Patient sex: M
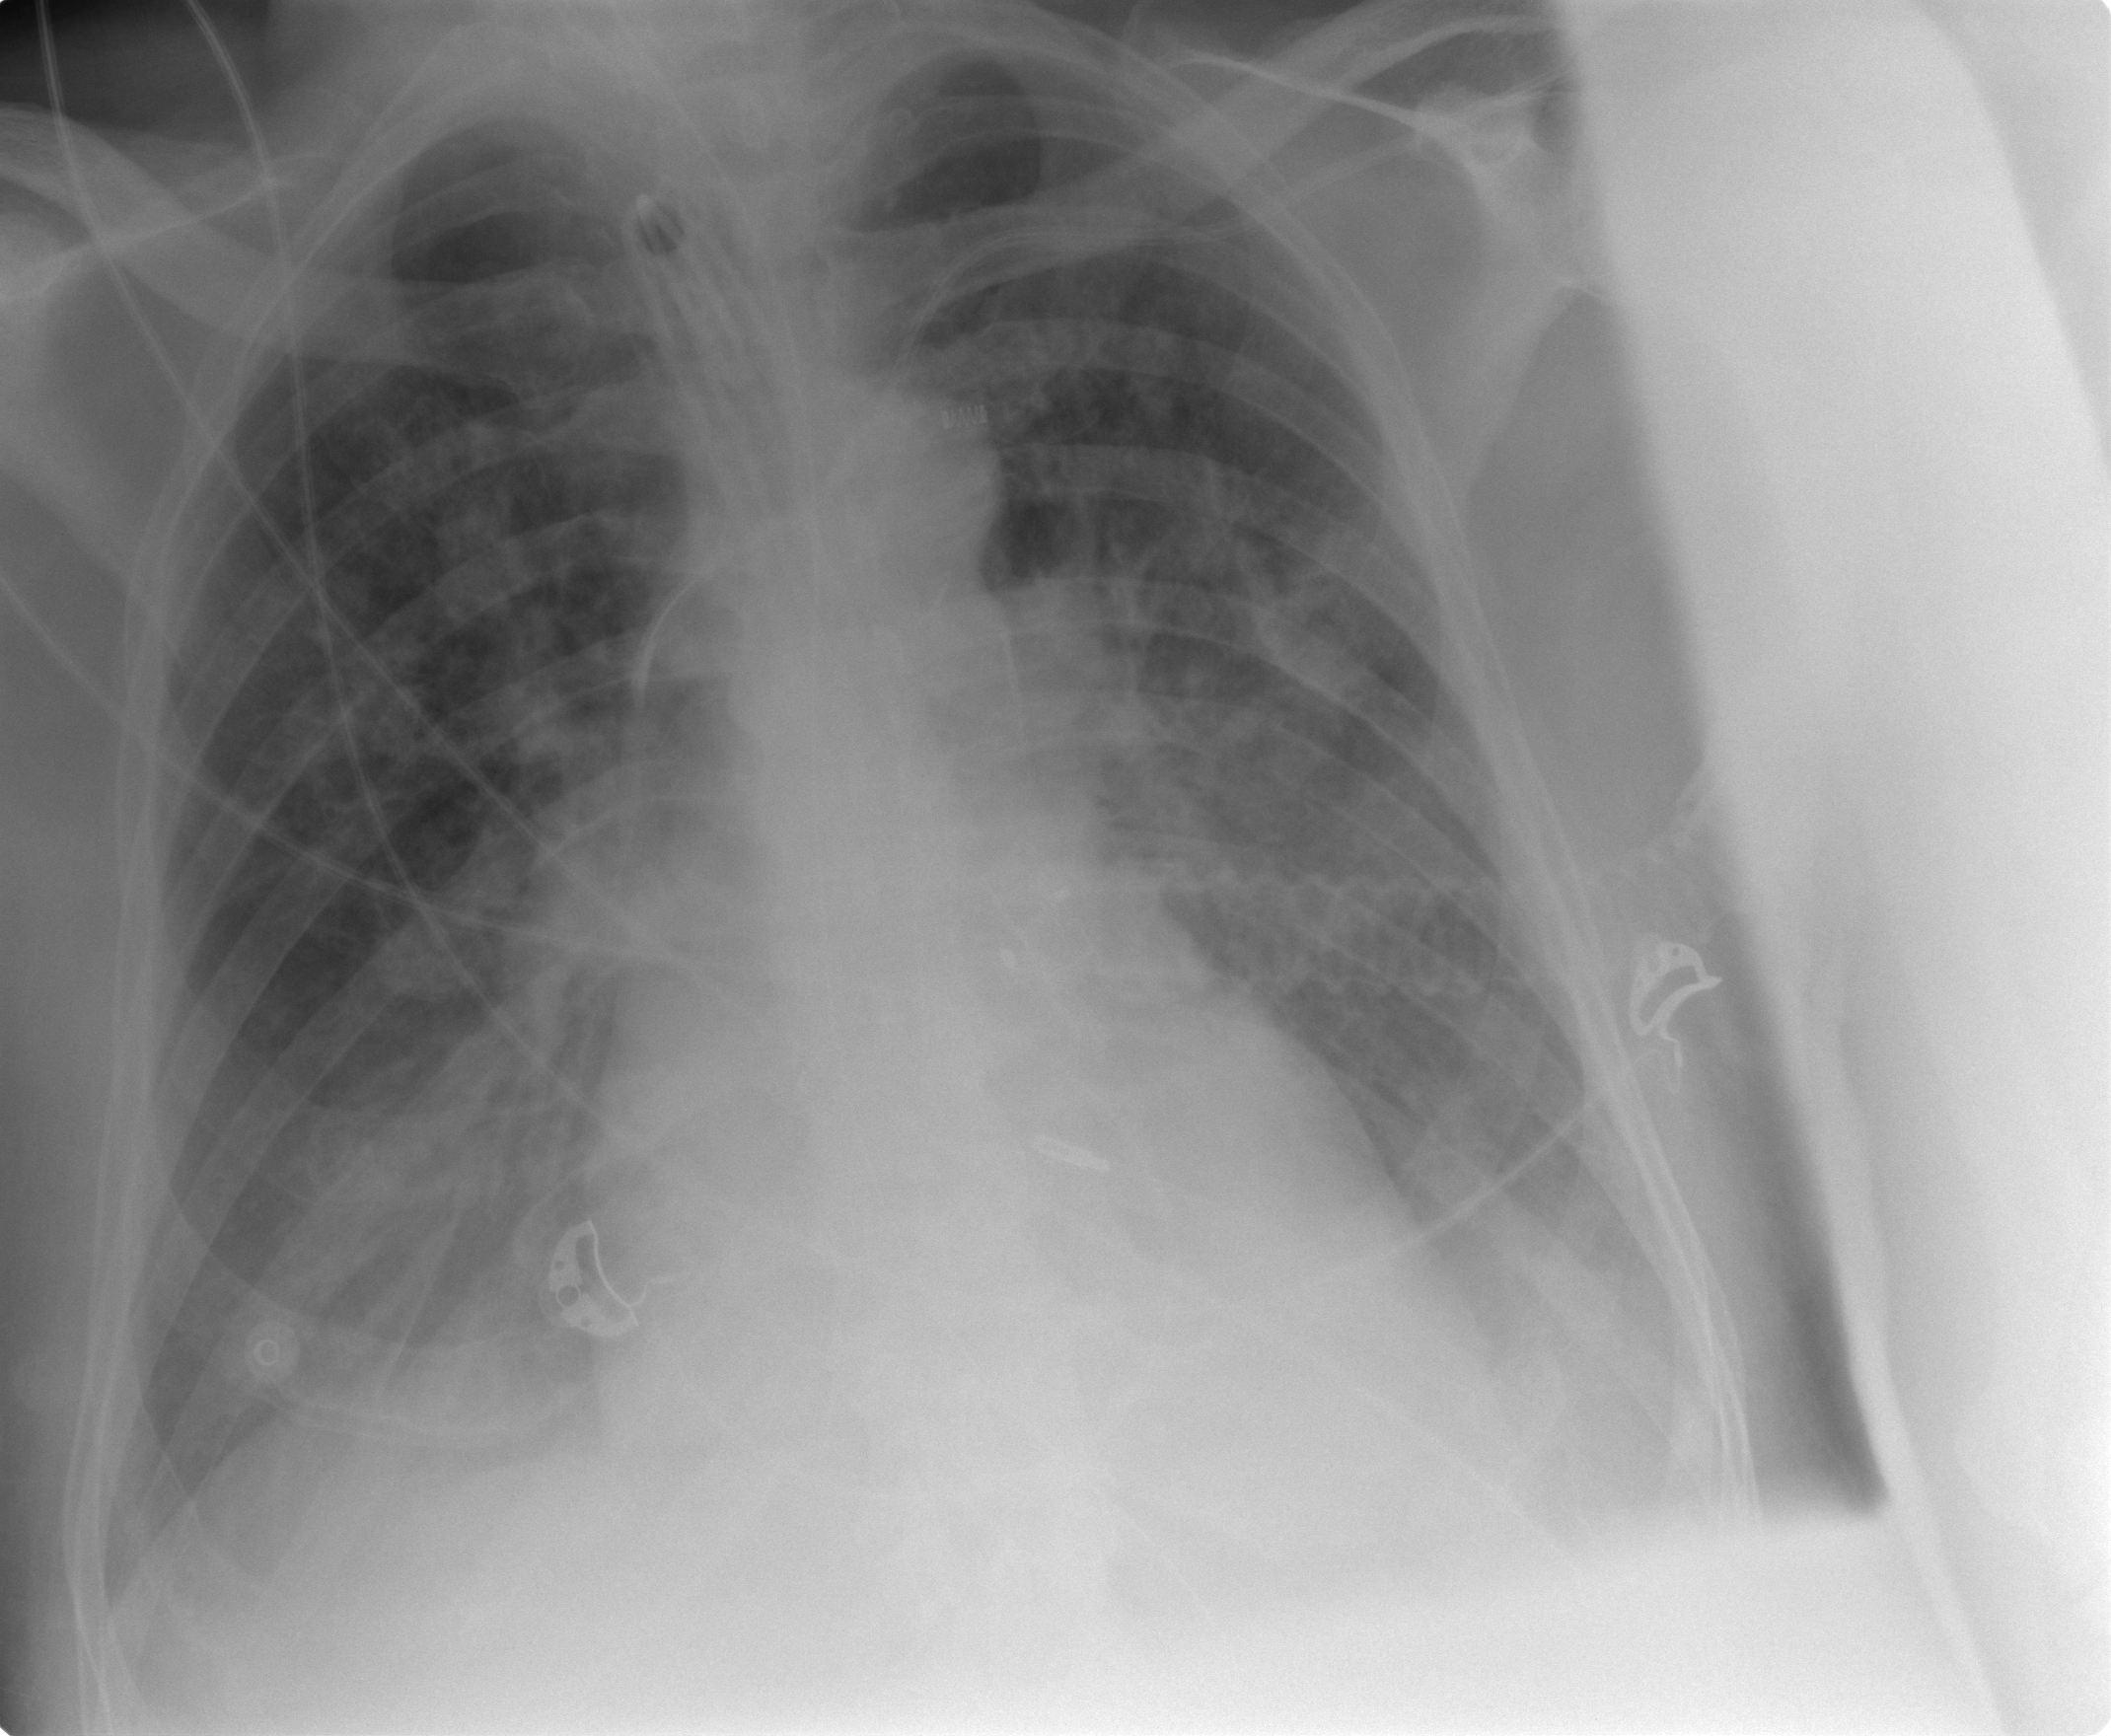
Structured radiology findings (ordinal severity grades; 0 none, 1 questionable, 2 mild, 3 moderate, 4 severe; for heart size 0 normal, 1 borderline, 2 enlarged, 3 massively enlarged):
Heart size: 2
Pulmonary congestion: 2
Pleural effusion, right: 1
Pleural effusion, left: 1
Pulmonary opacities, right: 2
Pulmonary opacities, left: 2
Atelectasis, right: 2
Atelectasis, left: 2